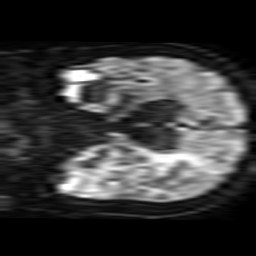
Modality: TRACE
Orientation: coronal
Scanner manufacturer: philips
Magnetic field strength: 3 T
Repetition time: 4.374 s
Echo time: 0.06165 s